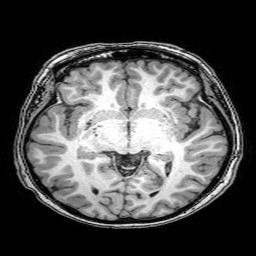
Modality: T1w
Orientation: coronal
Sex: female
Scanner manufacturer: philips
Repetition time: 0.008192 s
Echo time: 0.00375 s